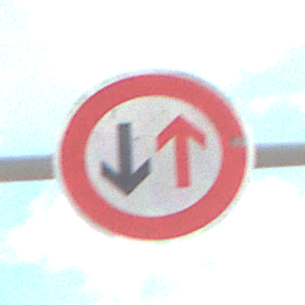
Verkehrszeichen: VorrangDesGegenverkehrs
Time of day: Midday
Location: Outdoor (Suburban)
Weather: PartlyCloudy
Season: Summer
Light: Natural